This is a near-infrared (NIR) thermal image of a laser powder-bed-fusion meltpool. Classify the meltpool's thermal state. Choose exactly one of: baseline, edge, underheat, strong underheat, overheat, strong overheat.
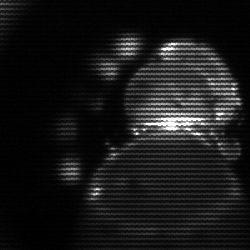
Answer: edge